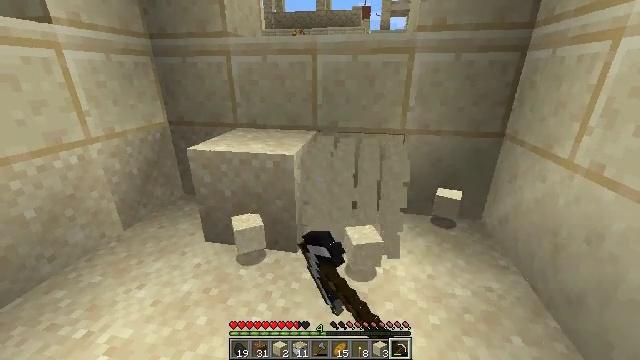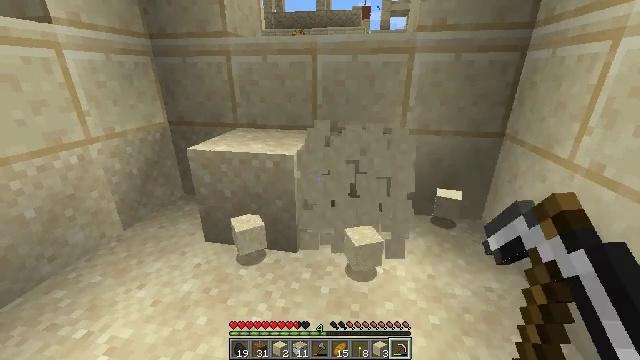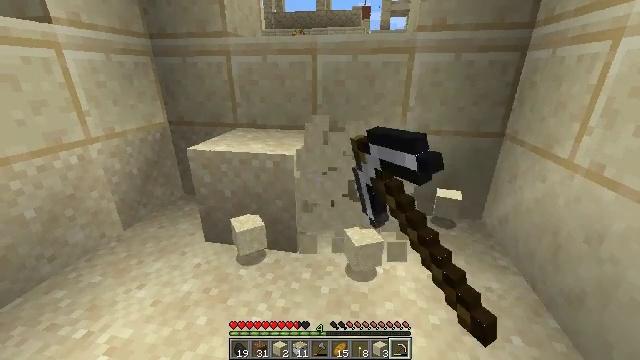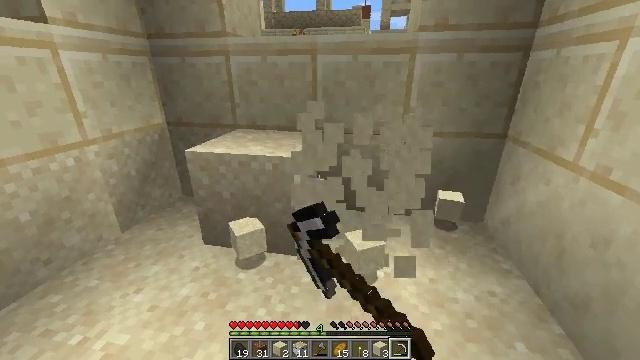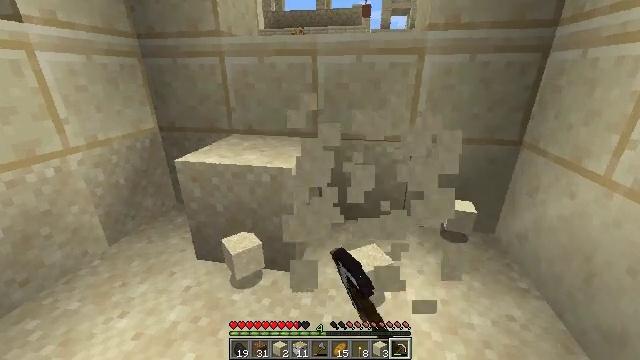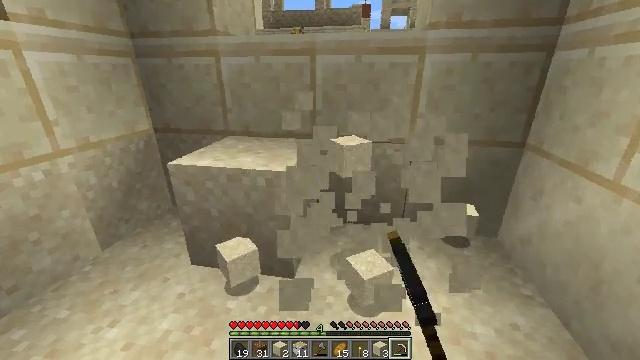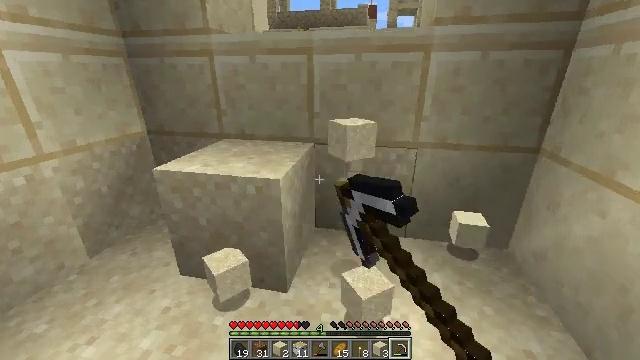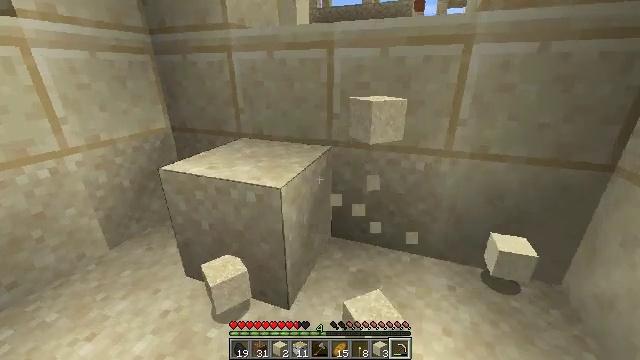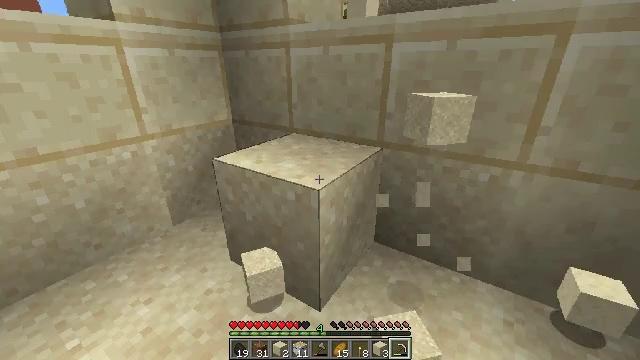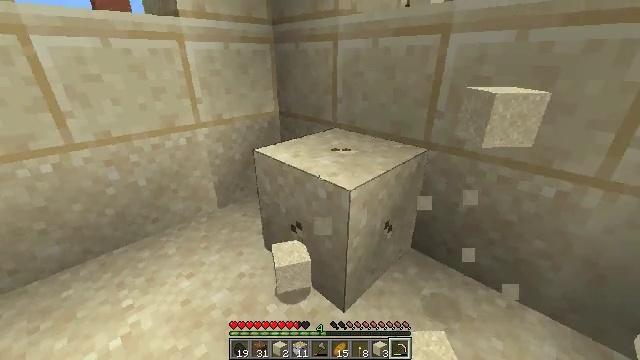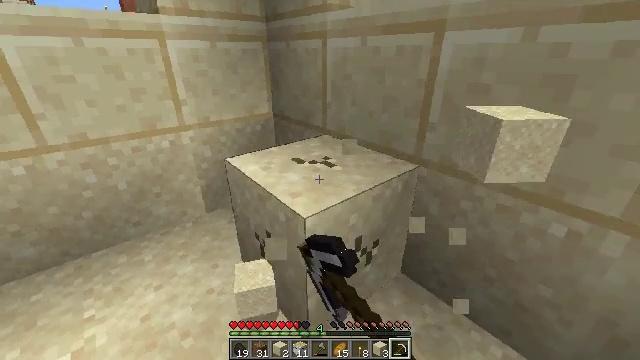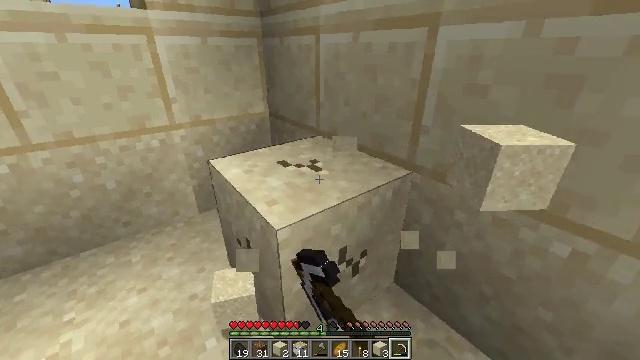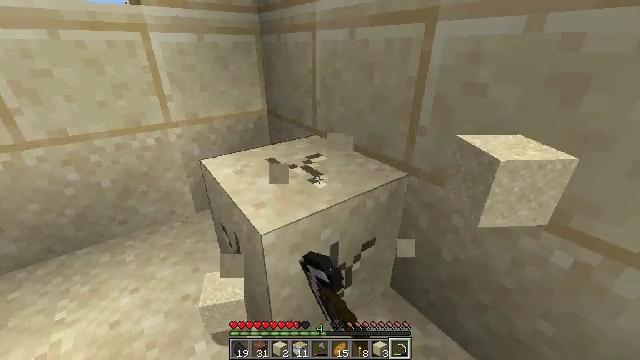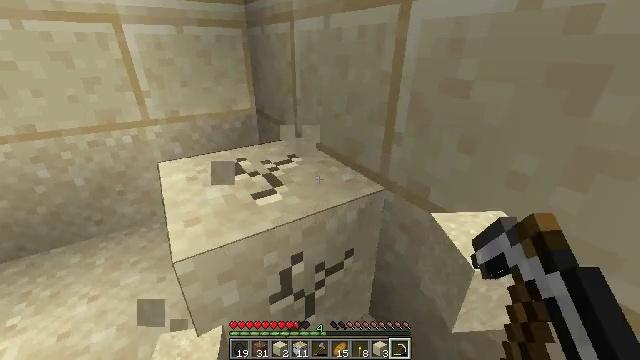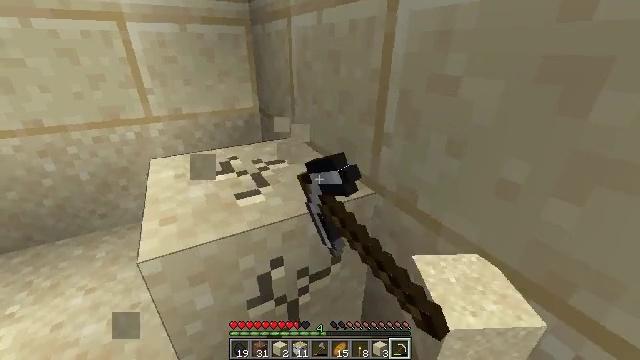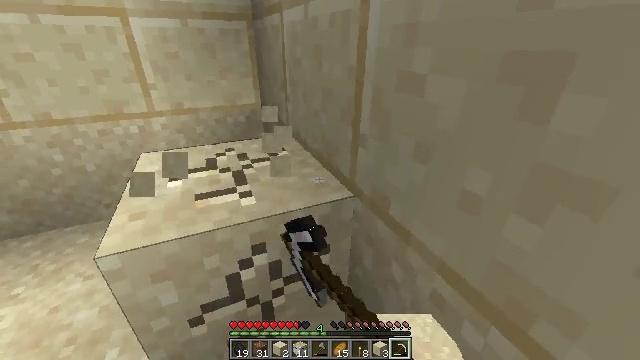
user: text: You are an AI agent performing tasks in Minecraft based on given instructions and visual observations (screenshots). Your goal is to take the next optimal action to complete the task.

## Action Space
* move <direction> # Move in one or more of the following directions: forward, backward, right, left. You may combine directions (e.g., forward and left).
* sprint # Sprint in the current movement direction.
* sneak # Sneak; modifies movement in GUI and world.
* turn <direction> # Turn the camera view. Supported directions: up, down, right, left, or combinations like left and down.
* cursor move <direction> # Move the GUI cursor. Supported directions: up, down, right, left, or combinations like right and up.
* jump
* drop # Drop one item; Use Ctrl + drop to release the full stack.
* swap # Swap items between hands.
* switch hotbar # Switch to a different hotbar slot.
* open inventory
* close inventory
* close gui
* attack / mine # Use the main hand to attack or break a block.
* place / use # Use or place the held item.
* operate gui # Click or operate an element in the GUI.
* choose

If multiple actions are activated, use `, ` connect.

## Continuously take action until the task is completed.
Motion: motion action
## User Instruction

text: Dig up some sand.
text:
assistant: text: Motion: attack / mine
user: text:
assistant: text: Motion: attack / mine
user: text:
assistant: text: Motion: move forward, attack / mine
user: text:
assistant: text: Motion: move forward, attack / mine
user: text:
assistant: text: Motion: move forward and move right, attack / mine
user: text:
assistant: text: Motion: move forward and move right, turn left, attack / mine
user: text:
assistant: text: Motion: move forward and move right, turn left, attack / mine
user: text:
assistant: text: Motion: move forward and move right, turn left and down, attack / mine
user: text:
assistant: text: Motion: move forward and move right, turn left and down, attack / mine
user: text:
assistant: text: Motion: move forward and move right, turn left, attack / mine
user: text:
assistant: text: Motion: move forward and move right, turn left, attack / mine
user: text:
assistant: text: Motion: move forward and move right, turn left, attack / mine
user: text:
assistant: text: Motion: move forward and move right, turn left, attack / mine
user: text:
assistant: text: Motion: move right, turn left, attack / mine
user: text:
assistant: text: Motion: move right, turn left, attack / mine
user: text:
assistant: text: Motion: move right, turn left and down, attack / mine
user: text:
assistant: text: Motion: turn left, attack / mine
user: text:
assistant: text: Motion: turn left, attack / mine
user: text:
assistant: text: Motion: turn left, attack / mine
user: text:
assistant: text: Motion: attack / mine
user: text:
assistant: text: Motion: attack / mine
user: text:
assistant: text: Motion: attack / mine
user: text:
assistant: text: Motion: turn left, attack / mine
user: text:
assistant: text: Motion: turn left, attack / mine
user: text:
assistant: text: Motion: turn left, attack / mine
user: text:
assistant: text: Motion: turn left, attack / mine
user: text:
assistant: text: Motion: turn left, attack / mine
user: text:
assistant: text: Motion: attack / mine